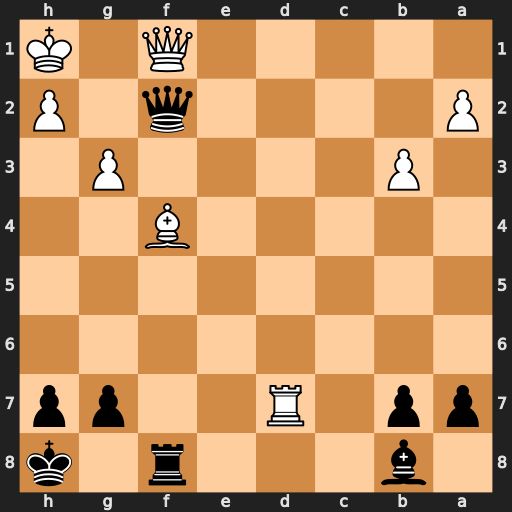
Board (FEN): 1b3r1k/pp1R2pp/8/8/5B2/1P4P1/P4q1P/5Q1K
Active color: b
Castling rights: -
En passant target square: -
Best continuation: Qxf1#